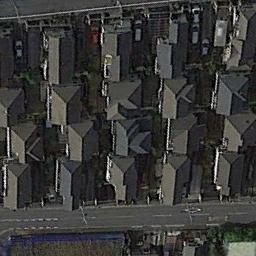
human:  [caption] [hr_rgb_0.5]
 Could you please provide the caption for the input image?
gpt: A few houses in the residential area are red .

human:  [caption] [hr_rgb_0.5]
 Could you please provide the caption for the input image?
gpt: A dense residential area with lots of houses of the same style is surrounded by some roads .

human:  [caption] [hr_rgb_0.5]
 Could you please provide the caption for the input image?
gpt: Many roads and neatly arranged houses in densely populated areas .

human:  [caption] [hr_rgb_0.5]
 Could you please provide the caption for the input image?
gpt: The dense residential is next to the road .

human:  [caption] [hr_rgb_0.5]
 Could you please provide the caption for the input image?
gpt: There are many black buildings arranged neatly on dense residential area .